Question: I got quite a large project to work with. After I imported it and fixed project properties I found out that Eclipse just won't create the R.java. Things I've tried:
- - - -
The same result each time:

I got no idea what the hell is wrong there. Any suggestions?
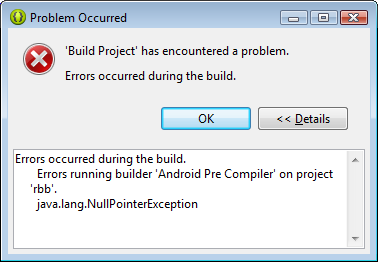
Answer: Do you use SVN as a source control? Android pre compiler now crashes because of some SVN files, solution is to upgrade SVN from 1.6 to 1.7, at least in my case that did the trick... If not look for the files with no extension (image instead of the image.png) they tend to confuse him...
See my <URL> for details...